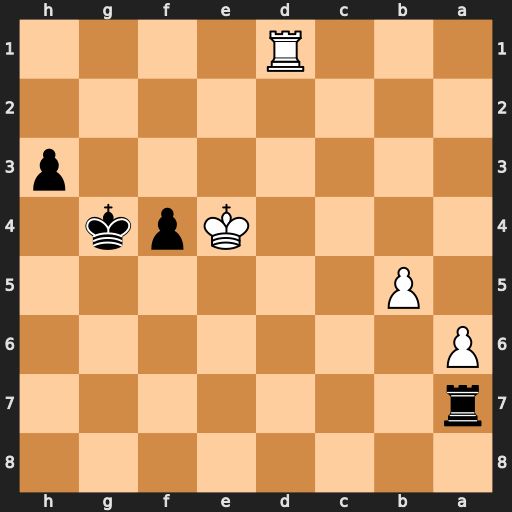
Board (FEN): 8/r7/P7/1P6/4Kpk1/7p/8/3R4
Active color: b
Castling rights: -
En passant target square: -
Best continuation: Re7+ Kd5 Rd7+ Kc5 Rxd1